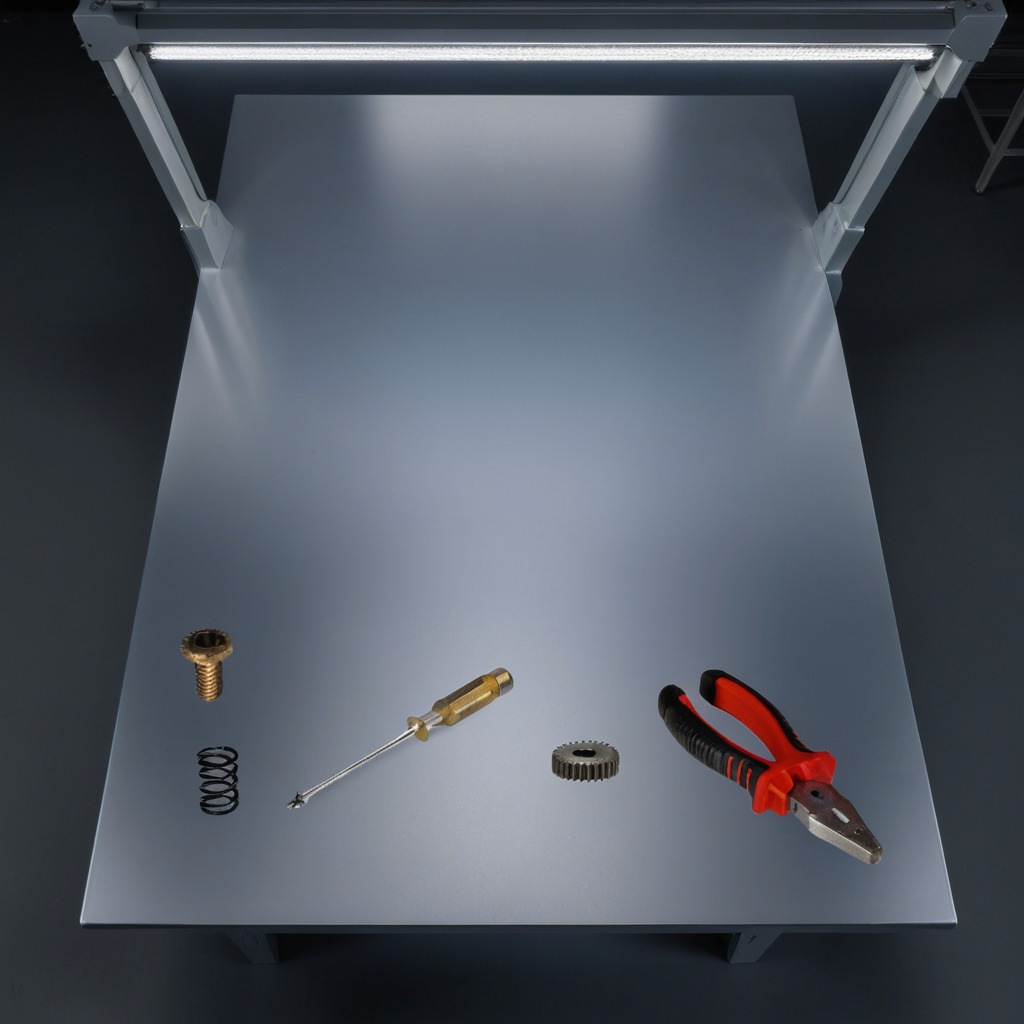
A steel gear with teeth, a metal machine screw, a pair of pliers, a coiled metal spring, and a screwdriver are lying on the clean empty table in the evening.